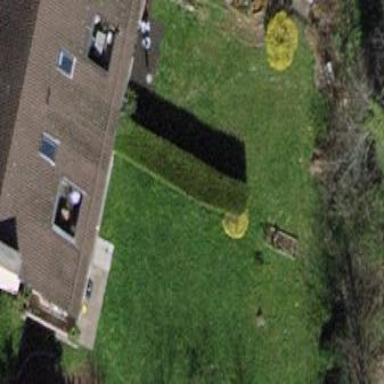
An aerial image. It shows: Garden area designated for leisure land.